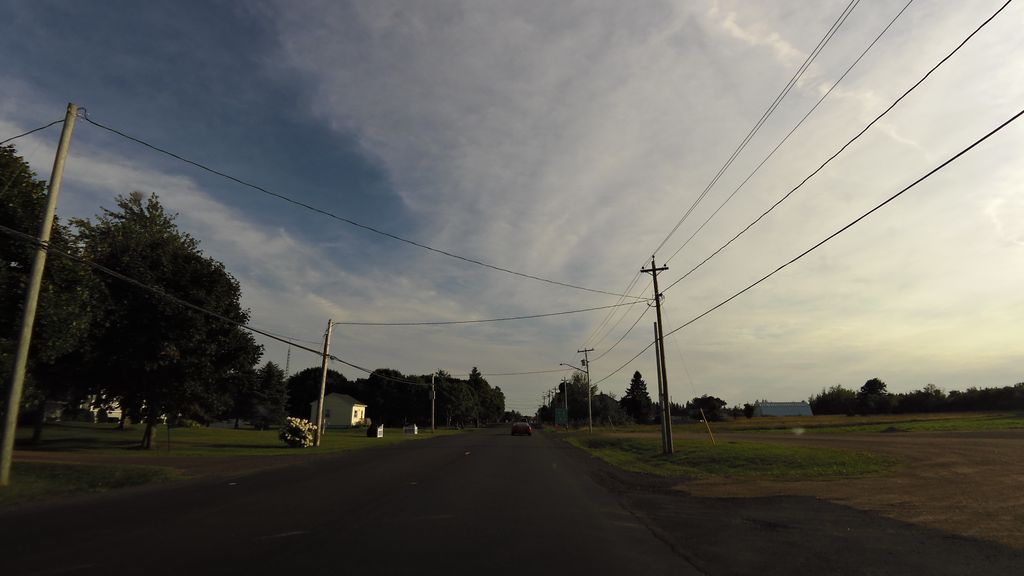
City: charlottetown